Question: My application is currently present in Appstore for both iPad and iPhone platforms. Now, i want to update the appstore app but restricted to only iPhone platform (will later release the iPad version).
1) During Appstore submission, Xcode throws validation error that "this version doesn't compatible with previous version (not supporting iPad version)". Should i need to support iPad version also?
2) Ignoring that error, i tried proceeding with the appstore distribution. Its never get uploaded. waited for around more than 2 hrs. It showed "Your application is being uploaded"

Any help appreciated. Thanks.
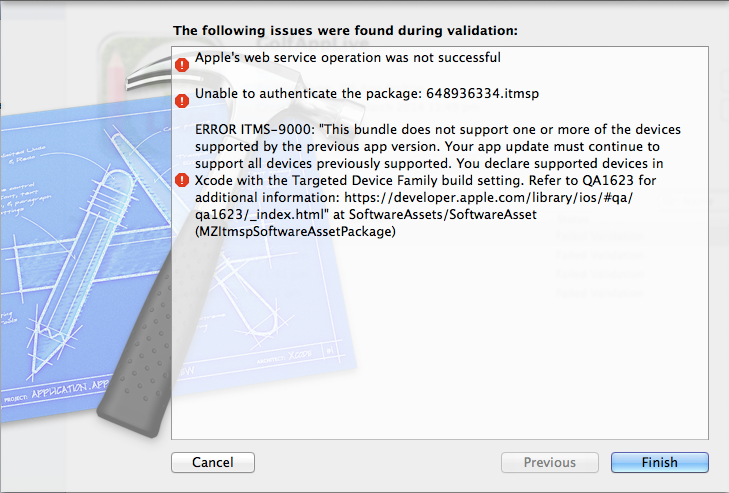
Answer: Unfortunately, once you've submitted an app that supports both platforms, from that point on each update also needs to support both platforms (as you've found).
The only way around this is to create a new app with a different bundle id.
In your case, as you will support both eventually you may have to delay release until the iPad version is complete.